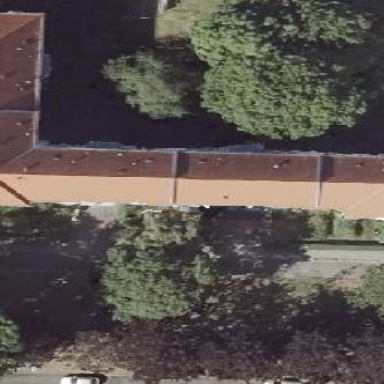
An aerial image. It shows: Hipped roof apartment building.